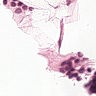
Metastatic tissue present: no